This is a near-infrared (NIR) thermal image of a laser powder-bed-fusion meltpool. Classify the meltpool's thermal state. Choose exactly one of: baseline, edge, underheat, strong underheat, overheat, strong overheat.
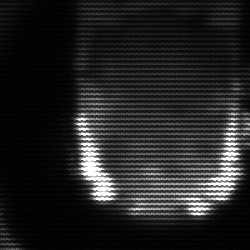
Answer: baseline